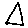
Label: triangle